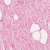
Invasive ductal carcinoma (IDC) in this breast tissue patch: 0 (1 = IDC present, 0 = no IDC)